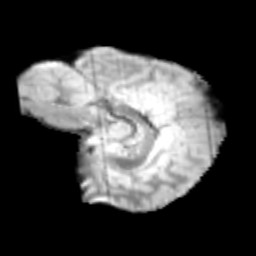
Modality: T2w
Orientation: sagittal
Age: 9
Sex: male
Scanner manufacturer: siemens
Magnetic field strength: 3 T
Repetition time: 3.8 s
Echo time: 0.07 s